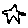
Label: star